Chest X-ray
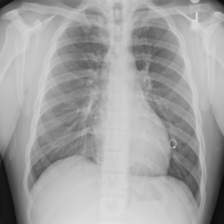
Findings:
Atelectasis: negative
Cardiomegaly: negative
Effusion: negative
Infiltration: negative
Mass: negative
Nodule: negative
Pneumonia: negative
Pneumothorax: negative
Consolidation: negative
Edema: negative
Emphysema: negative
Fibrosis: negative
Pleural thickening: negative
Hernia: negative